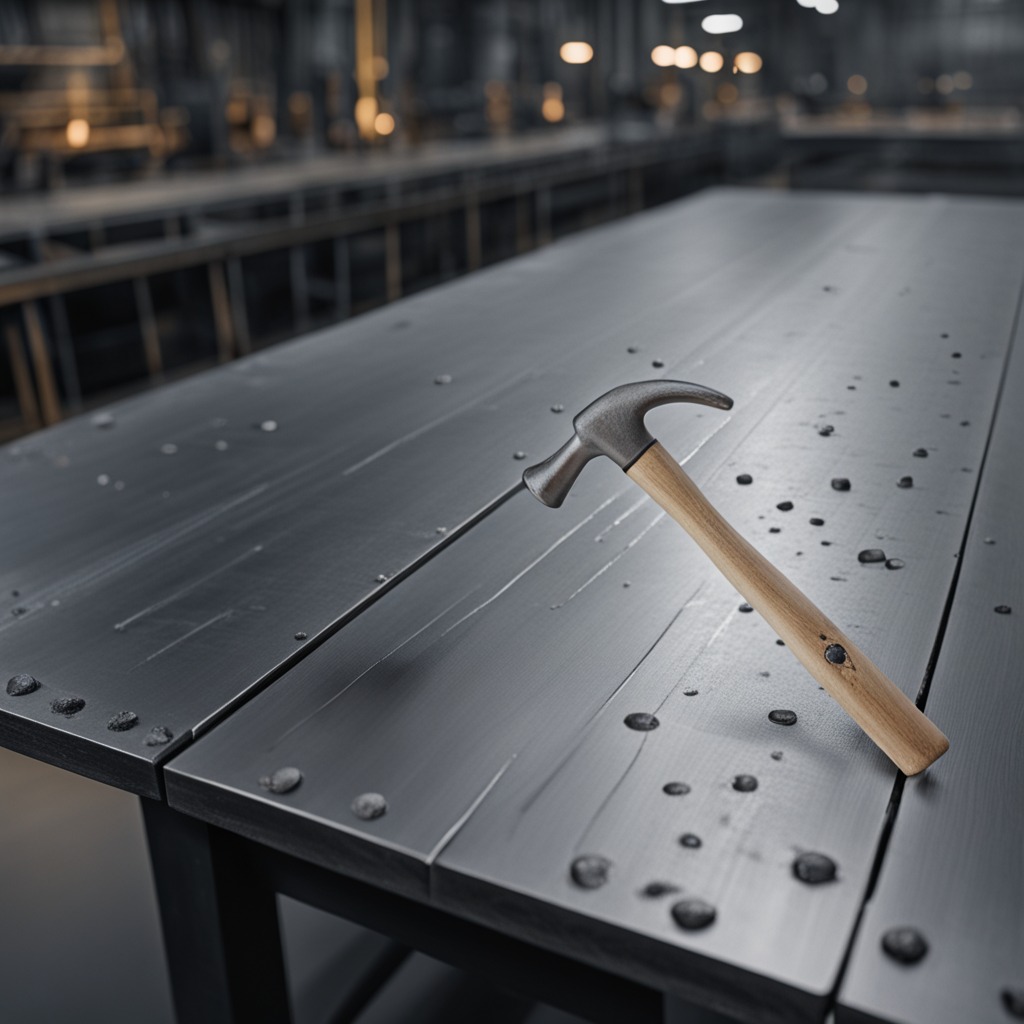
A hammer lies on the cold steel table in a mining workshop.